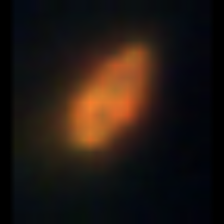
Taxon: Pennate
Group: Diatoms